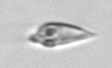
Label: Oxytoxum